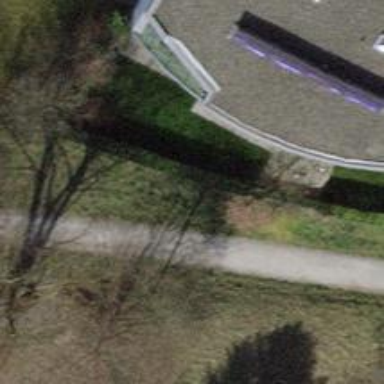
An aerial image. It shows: Hedge barrier.